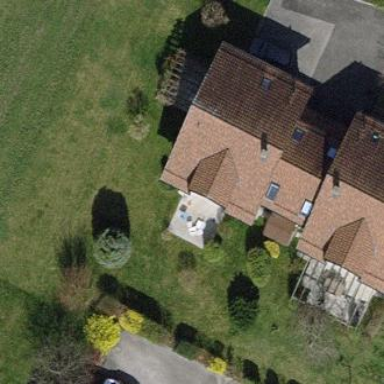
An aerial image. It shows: Simple house.